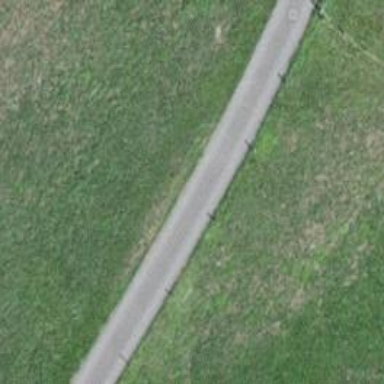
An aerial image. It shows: Asphalt track with grade 1 tracktype.